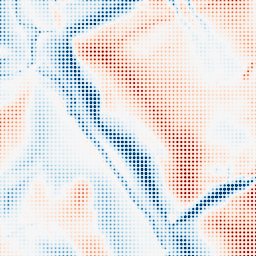
Category: classical
Decomposition family: gaussian_anisotropic
Decomposition parameters: sigma_x: 20
sigma_y: 10
Upsampling method: sinc_hamming
Upsampling parameters: scale: 8
kernel_size: 4
Upsampling scale: 8